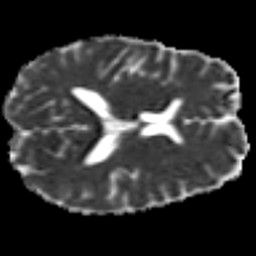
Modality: MD
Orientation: axial
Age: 31
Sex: male
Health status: ill
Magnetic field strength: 3 T
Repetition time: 8.4 s
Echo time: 0.0926 s